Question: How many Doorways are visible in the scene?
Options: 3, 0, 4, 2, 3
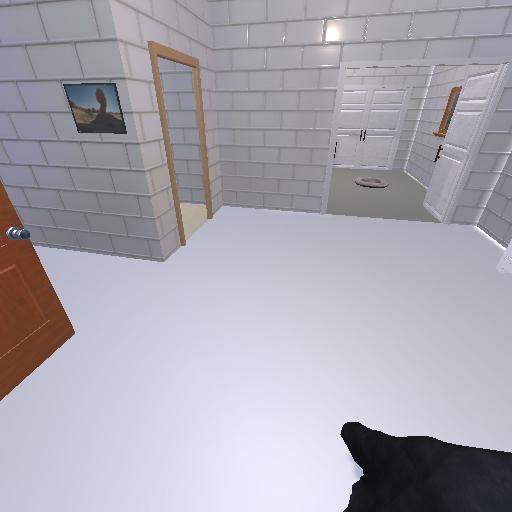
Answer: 3